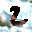
Label: 2